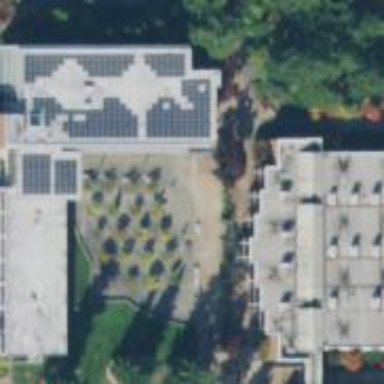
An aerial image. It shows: College building.